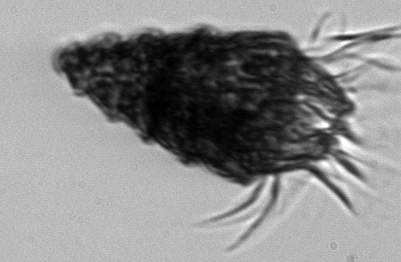
Label: Laboea_strobila